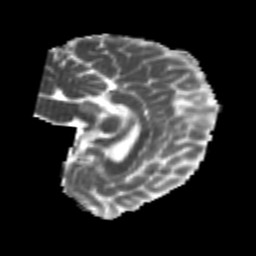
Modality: MD
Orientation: sagittal
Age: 22
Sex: male
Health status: healthy
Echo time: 0.074 s